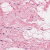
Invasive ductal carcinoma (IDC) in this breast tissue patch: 0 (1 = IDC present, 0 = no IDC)